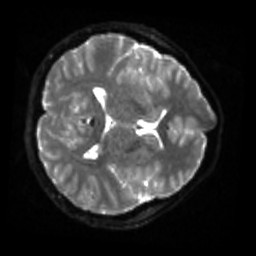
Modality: sbref
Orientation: axial
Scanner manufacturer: siemens
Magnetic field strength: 3 T
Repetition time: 4 s
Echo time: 0.0594 s